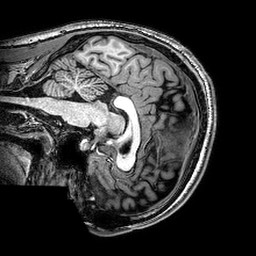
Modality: T1w
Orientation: sagittal
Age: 21
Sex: male
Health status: healthy
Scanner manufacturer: philips
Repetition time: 0.008279 s
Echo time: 0.00381 s